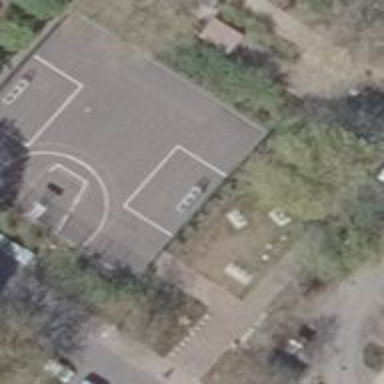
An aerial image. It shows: Soccer pitch with asphalt surface.